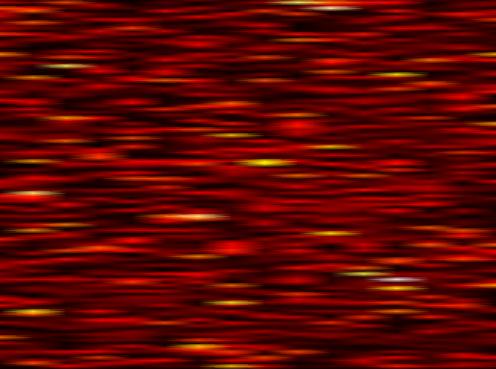
Label: FOFDM